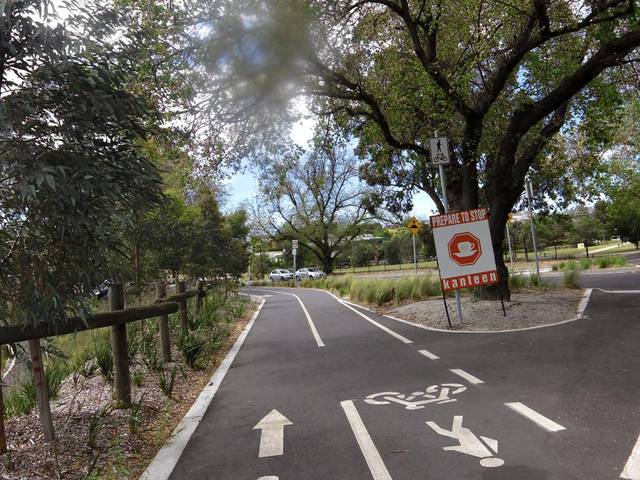
Region: Australia
Coordinates: -37.835, 145.004